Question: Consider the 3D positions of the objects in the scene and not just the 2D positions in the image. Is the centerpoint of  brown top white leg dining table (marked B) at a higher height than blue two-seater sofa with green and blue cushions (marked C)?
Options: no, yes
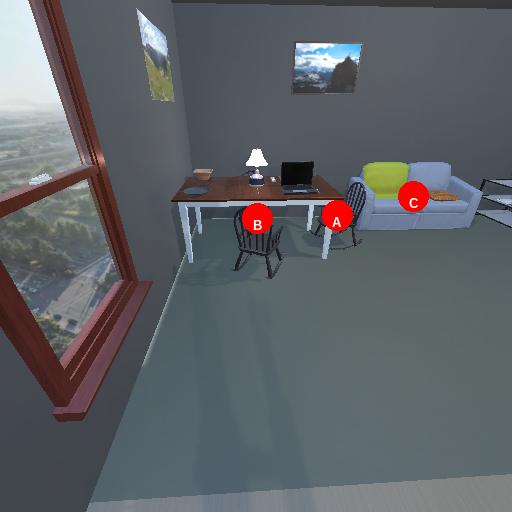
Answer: no